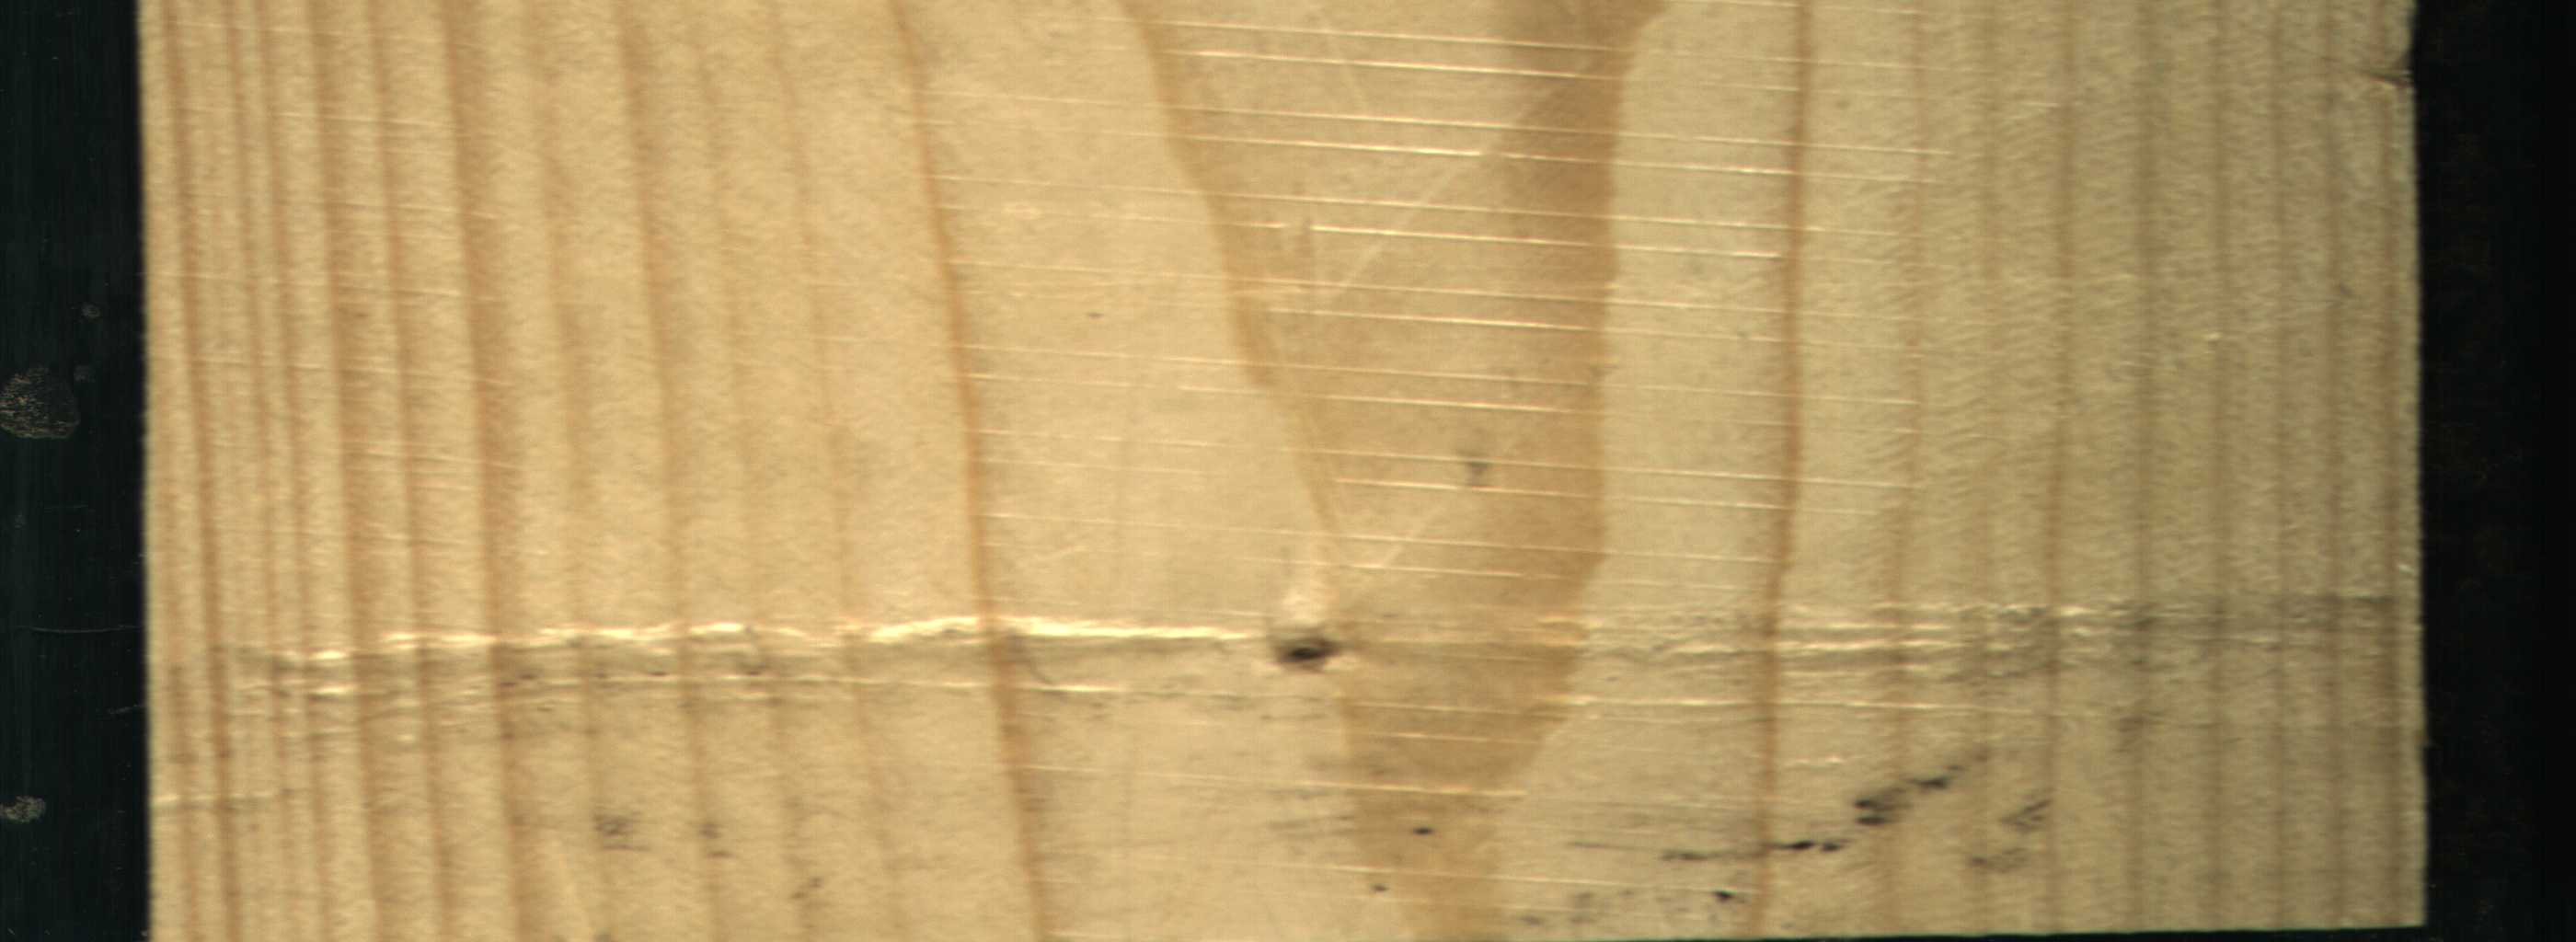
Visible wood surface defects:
Live_Knot